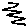
Label: zigzag